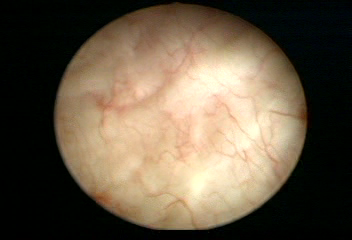
Modality: WLC
Class: Normal mucosa
Bladder cancer association: No